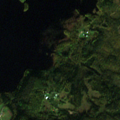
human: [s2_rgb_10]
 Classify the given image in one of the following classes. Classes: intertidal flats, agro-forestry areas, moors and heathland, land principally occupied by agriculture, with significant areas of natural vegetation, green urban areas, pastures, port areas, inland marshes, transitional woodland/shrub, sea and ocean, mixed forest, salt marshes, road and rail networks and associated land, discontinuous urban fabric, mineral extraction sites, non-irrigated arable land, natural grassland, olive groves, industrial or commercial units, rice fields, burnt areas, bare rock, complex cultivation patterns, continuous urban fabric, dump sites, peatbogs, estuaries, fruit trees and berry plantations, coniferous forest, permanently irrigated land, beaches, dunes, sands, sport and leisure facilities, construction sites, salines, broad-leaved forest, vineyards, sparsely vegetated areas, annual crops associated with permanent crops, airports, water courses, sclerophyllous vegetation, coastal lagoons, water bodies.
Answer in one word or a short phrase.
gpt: mixed forest, transitional woodland/shrub, water bodies